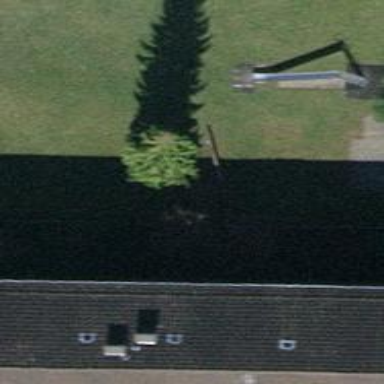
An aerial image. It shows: Urban tree adding natural touch to the cityscape.